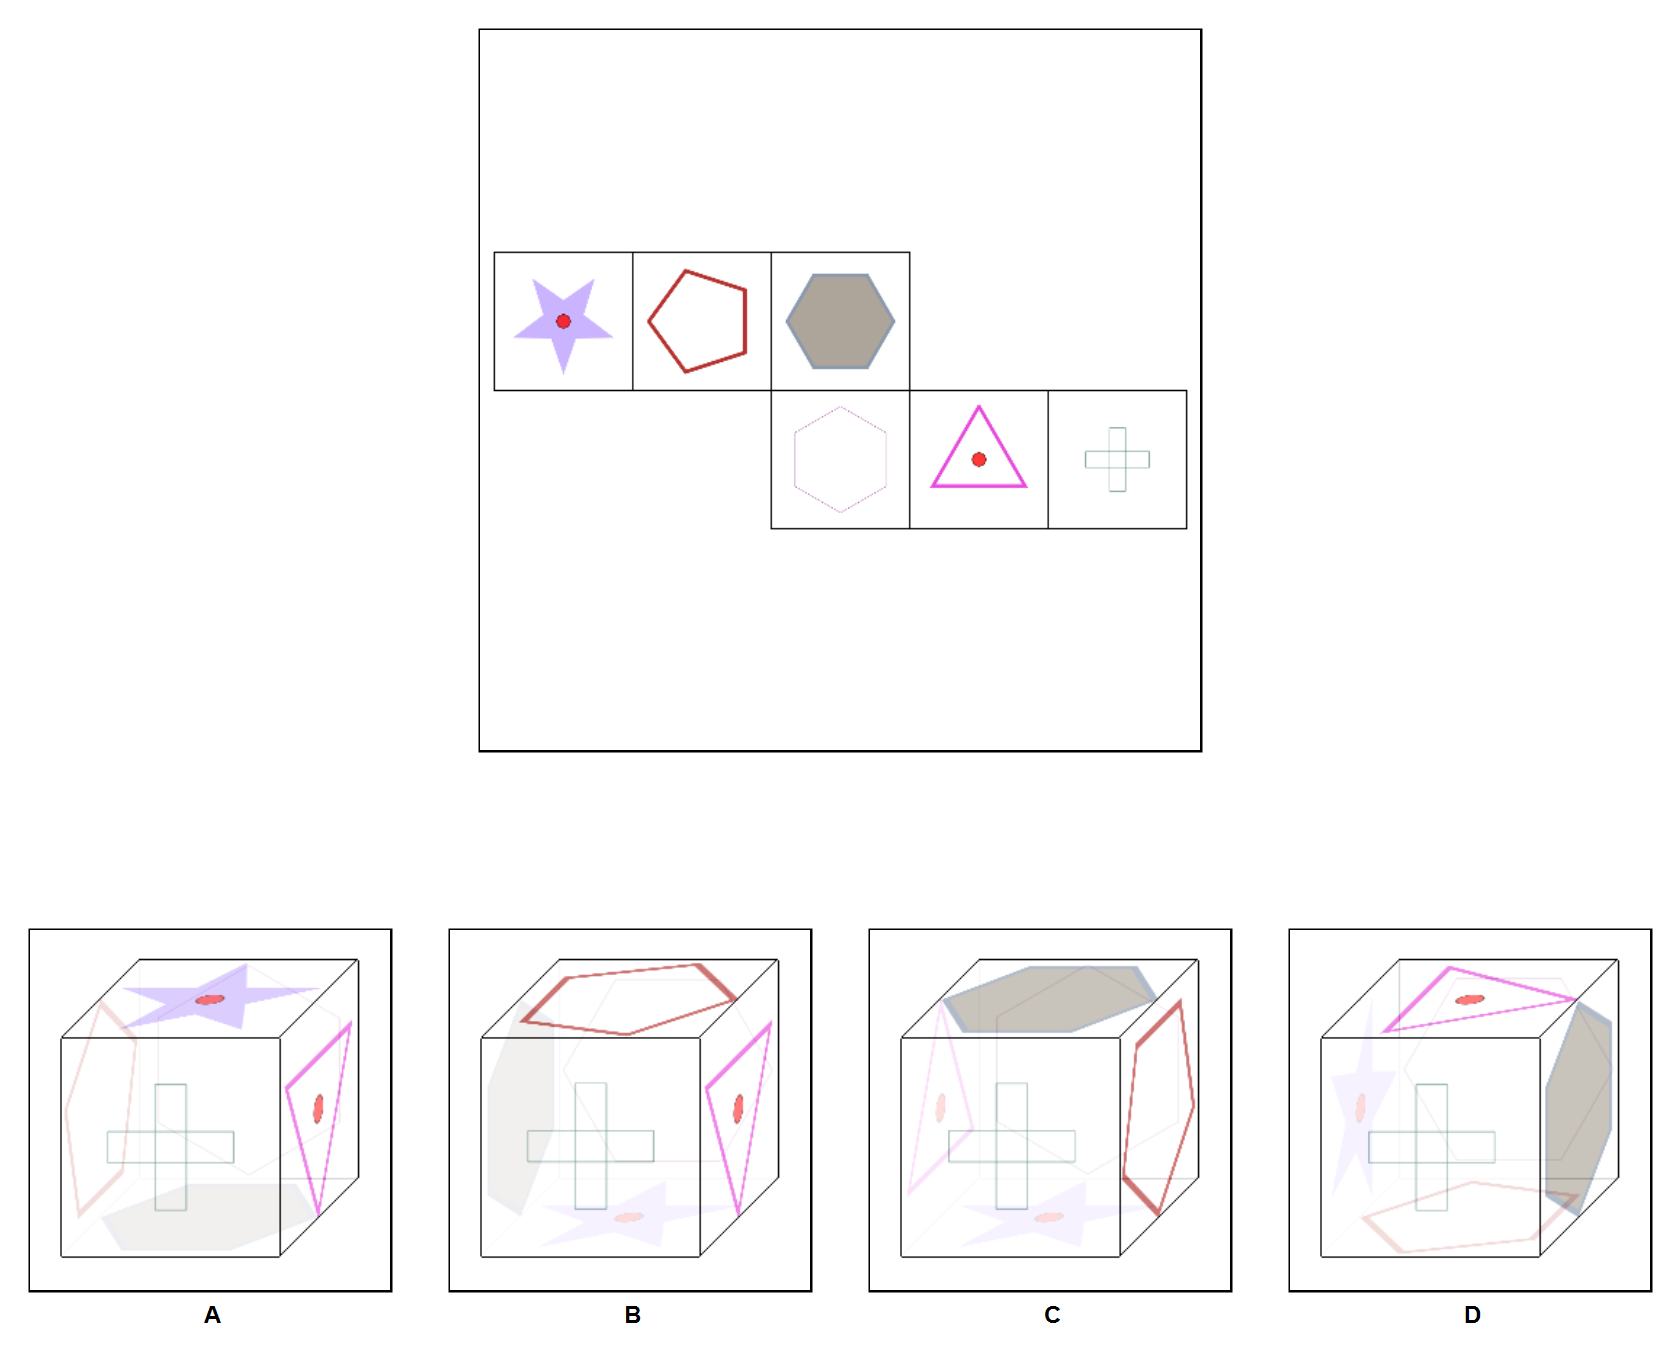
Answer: B